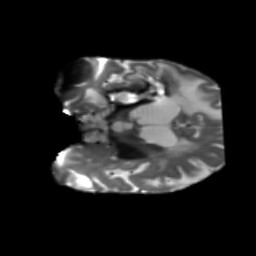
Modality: T2w
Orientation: coronal
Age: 58
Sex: male
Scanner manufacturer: siemens
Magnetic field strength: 3 T
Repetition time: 5.25 s
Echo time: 0.08 s